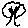
Label: tree